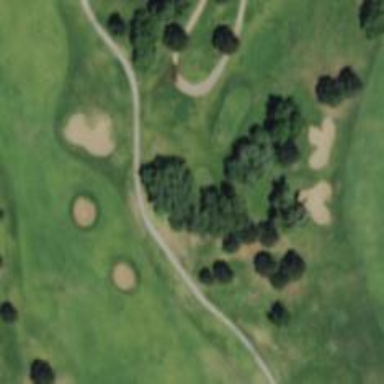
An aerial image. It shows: Golf tee.